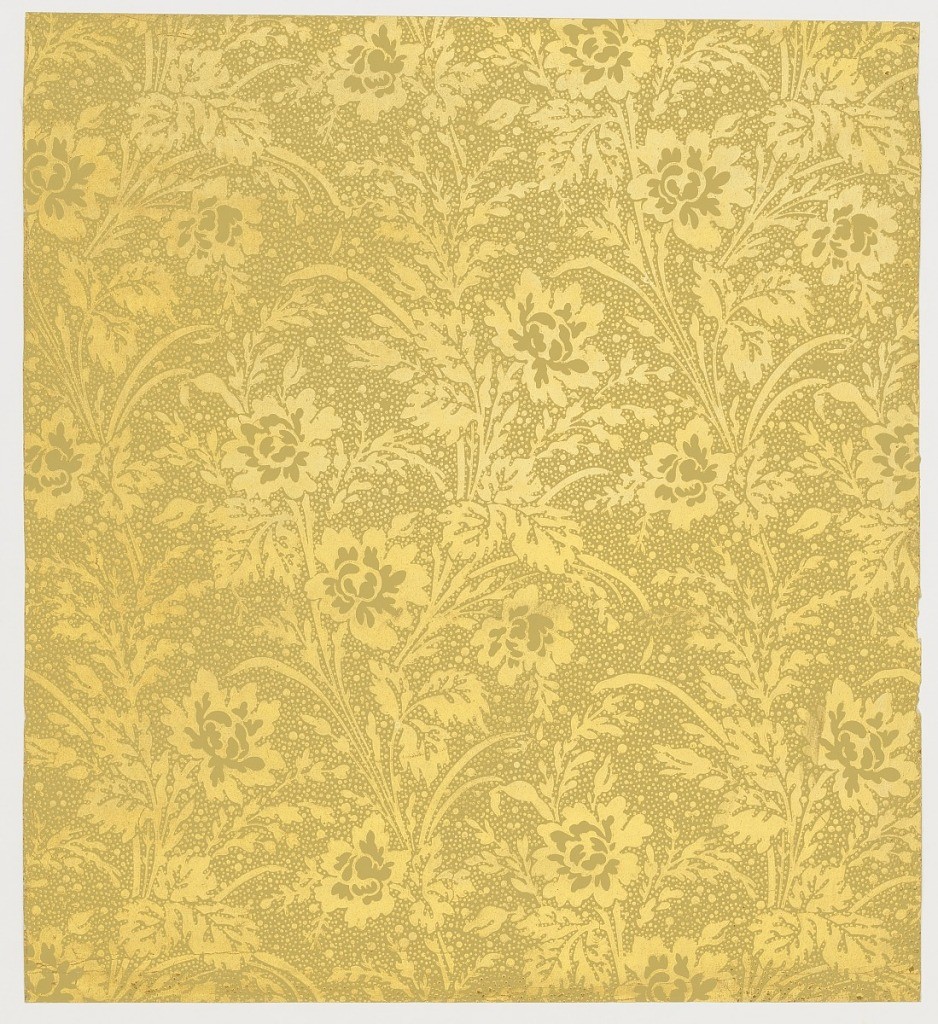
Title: Sidewall
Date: ca. 1880
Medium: Machine printed on paper
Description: Aesthetic all-over pattern with stylized bunches of peony flowers; single-motif diamond-shaped repeat in off-set columns; negative ground speckled with irregularly-sized dots; color scheme of gold on dark yellow.